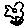
Label: flower